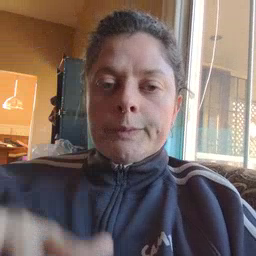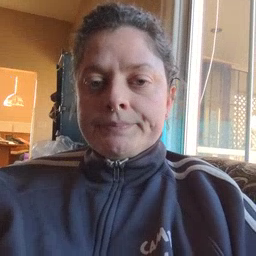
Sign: snow